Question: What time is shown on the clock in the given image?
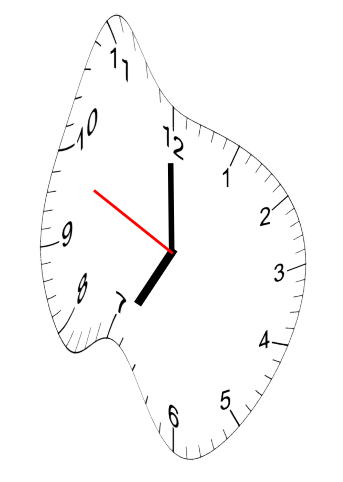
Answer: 06:59:49